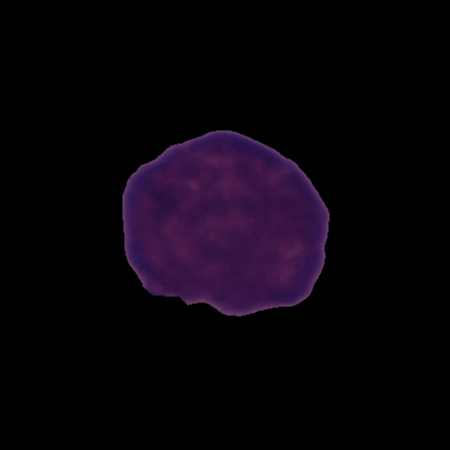
Label: cancer